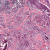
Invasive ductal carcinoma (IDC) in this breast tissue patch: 0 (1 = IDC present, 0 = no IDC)